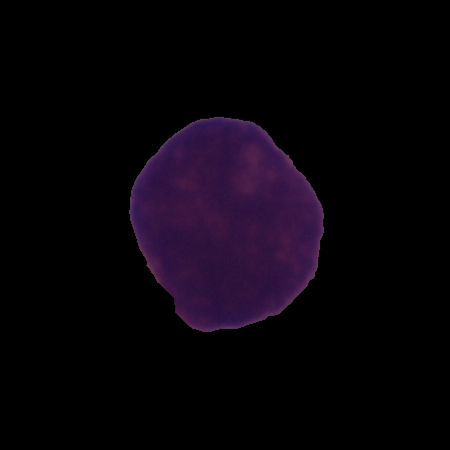
Label: cancer